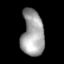
Tissue: lung
Cell type: Epithelial cells
Senescence score: 0.1678
Nuclear area (px): 1008
Mean DAPI intensity: 161.57